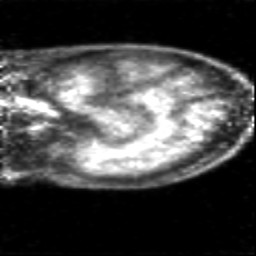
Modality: PET
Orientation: sagittal
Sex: female
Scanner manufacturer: siemens